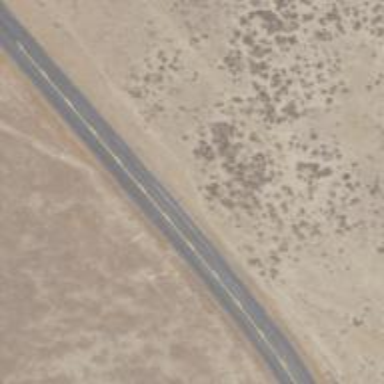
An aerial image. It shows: Unclassified road.